Question: I have a list of (x,y) points. I'm trying to produce a plot of the distance to each point as an image, so my naive function looks like:
'''
from scipy.spatial.distance import cdist
from numpy import *
def findDistances(imageSize, points):
image = zeros(imageSize)
for x in range(0,imageSize[1]):
for y in range(0,imageSize[0]):
image[y,x] = np.min(cdist(array([[x,y]]), points))
return image
'''
This function is fine, it gives what I want (see picture below). This takes about 100s for a ~1MP image which is fine for something that only ever needs to be done once, but I assume there's room for improvement. I also tried:
'''
image[y,x] = min(linalg.norm(array([[x,y]])- points, axis=1))
'''
Which runs in a comparable time - makes sense, they're probably doing something similar under the hood, though I haven't checked the source to be sure.
I had a look at Scipy's cKDTree, with:
'''
from scipy.spatial import cKDTree
def findDistancesTree(imageSize, points):
tree = cKDTree(points)
image = zeros(imageSize)
for x in range(0,imageSize[1]):
for y in range(0,imageSize[0]):
image[y,x] = tree.query([x,y])[0]
return image
'''
A call to 'tree.query' takes around 50us (from '%timeit') and in reality it takes 70-80s to generate a 1MP distance map. 20s improvement is better than a kick in the groin, but I don't know if I can improve it further.
'''
%timeit np.min(linalg.norm(array([[random.random()*1000,random.random()*1000]]) - points, axis=1))
%timeit np.min(cdist(array([[random.random()*1000,random.random()*1000]]), points))
%timeit tree.query(array([[random.random()*1000,random.random()*1000]]))
10000 loops, best of 3: 82.8 us per loop
10000 loops, best of 3: 67.9 us per loop
10000 loops, best of 3: 52.3 us per loop
'''
In terms of complexity, brute force should be something like 'O(NM)' where 'N' is the number of pixels in the image and 'M' is the number of points to check against. I was expecting more of a speedup as the search time should be more like 'O(N log(M))' for 'N' pixels with a 'log(M)' look-up time for each one - am I missing something?

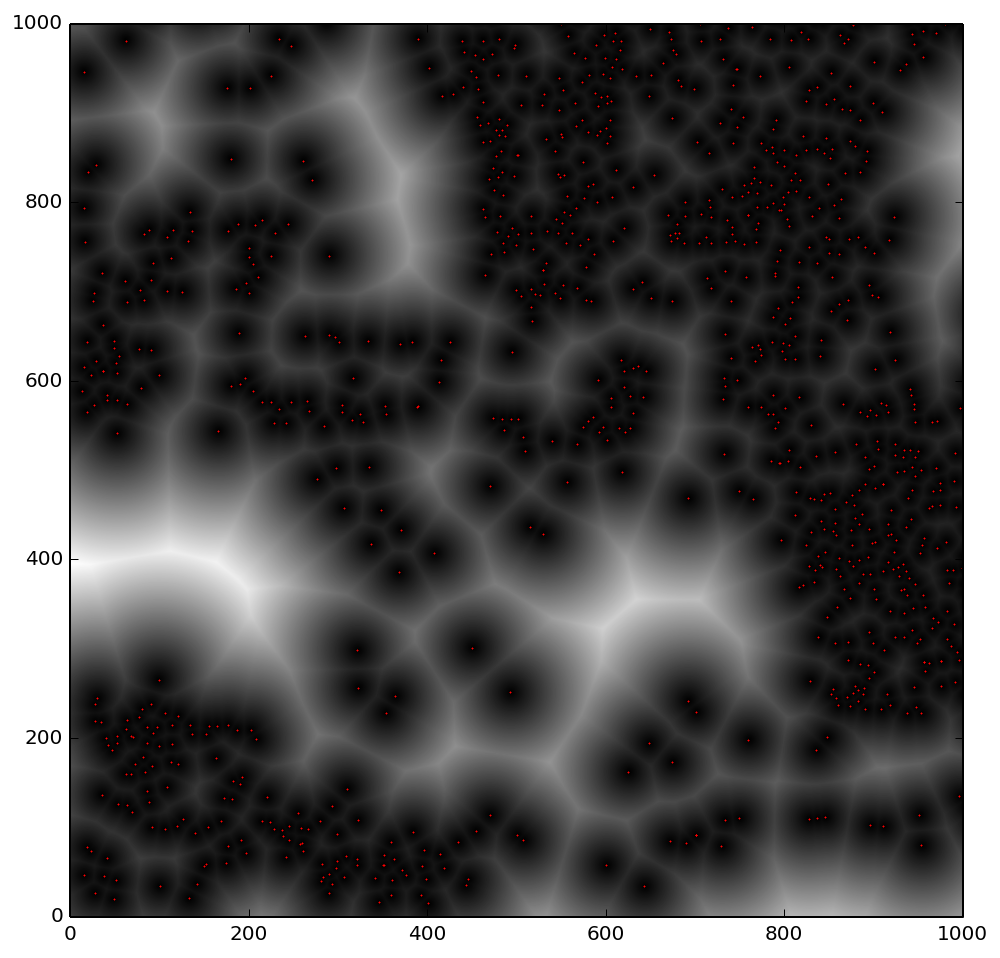
Answer: This sounded like a problem where even a basic brute force implementation with a GPU would give good improvement. So i gave it a shot. And the improvement was quite good.
I did my testing using pyopencl.
'''
import pyopencl as cl
import numpy as np
def findDistances_cl(imageSize, points):
#Boilerplate opencl code
ctx = cl.create_some_context()
queue = cl.CommandQueue(ctx)
f = open('nn.cl', 'r')
fstr = "".join(f.readlines())
program = cl.Program(ctx, fstr).build()
#Creating buffers for the opencl kernel
mf = cl.mem_flags
img = np.empty(imageSize, dtype=np.float32)
x_buf = cl.Buffer(ctx, mf.READ_ONLY | mf.USE_HOST_PTR, hostbuf=points[:,0].astype(np.float32))
y_buf = cl.Buffer(ctx, mf.READ_ONLY | mf.USE_HOST_PTR, hostbuf=points[:,1].astype(np.float32))
n_points = cl.Buffer(ctx, mf.READ_ONLY | mf.USE_HOST_PTR, hostbuf=np.array([len(points)],dtype=np.int))
img_buf = cl.Buffer(ctx, mf.WRITE_ONLY, img.nbytes)
#Run the kernel
exec_evt = program.nn(queue, img.shape, None, img_buf, x_buf, y_buf, n_points)
exec_evt.wait()
#read back the result
cl.enqueue_read_buffer(queue, img_buf, img).wait()
return img
'''
the opencl kernel (nn.cl)
'''
__kernel void nn(__global float *output, __global constant float *x , __global constant float *y, __global constant int *numPoints)
{
int row = get_global_id(0);
int col = get_global_id(1);
int numRows = get_global_size(0);
int numCols = get_global_size(1);
int gid = col+ row*numCols;
float minDist = numRows * numCols;
for(int i = 0; i < *numPoints; i++){
minDist = min(minDist, sqrt((row - y[i])*(row - y[i]) + (col - x[i])*(col - x[i])));
}
output[gid] = minDist;
}
'''
Timing results.
'''
imageSize = [1000, 1000]
points = np.random.random((1000,2))*imageSize[0]
In [4]: %timeit findDistancesTree(imageSize, points)
1 loops, best of 3: 27.1 s per loop
In [7]: %timeit findDistances_cl(imageSize, points)
10 loops, best of 3: 55.3 ms per loop
'''
About 490x speed improvement. If you need more speed there are more advanced algorithms out there for doing nearest neighbors with GPUs.